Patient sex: M
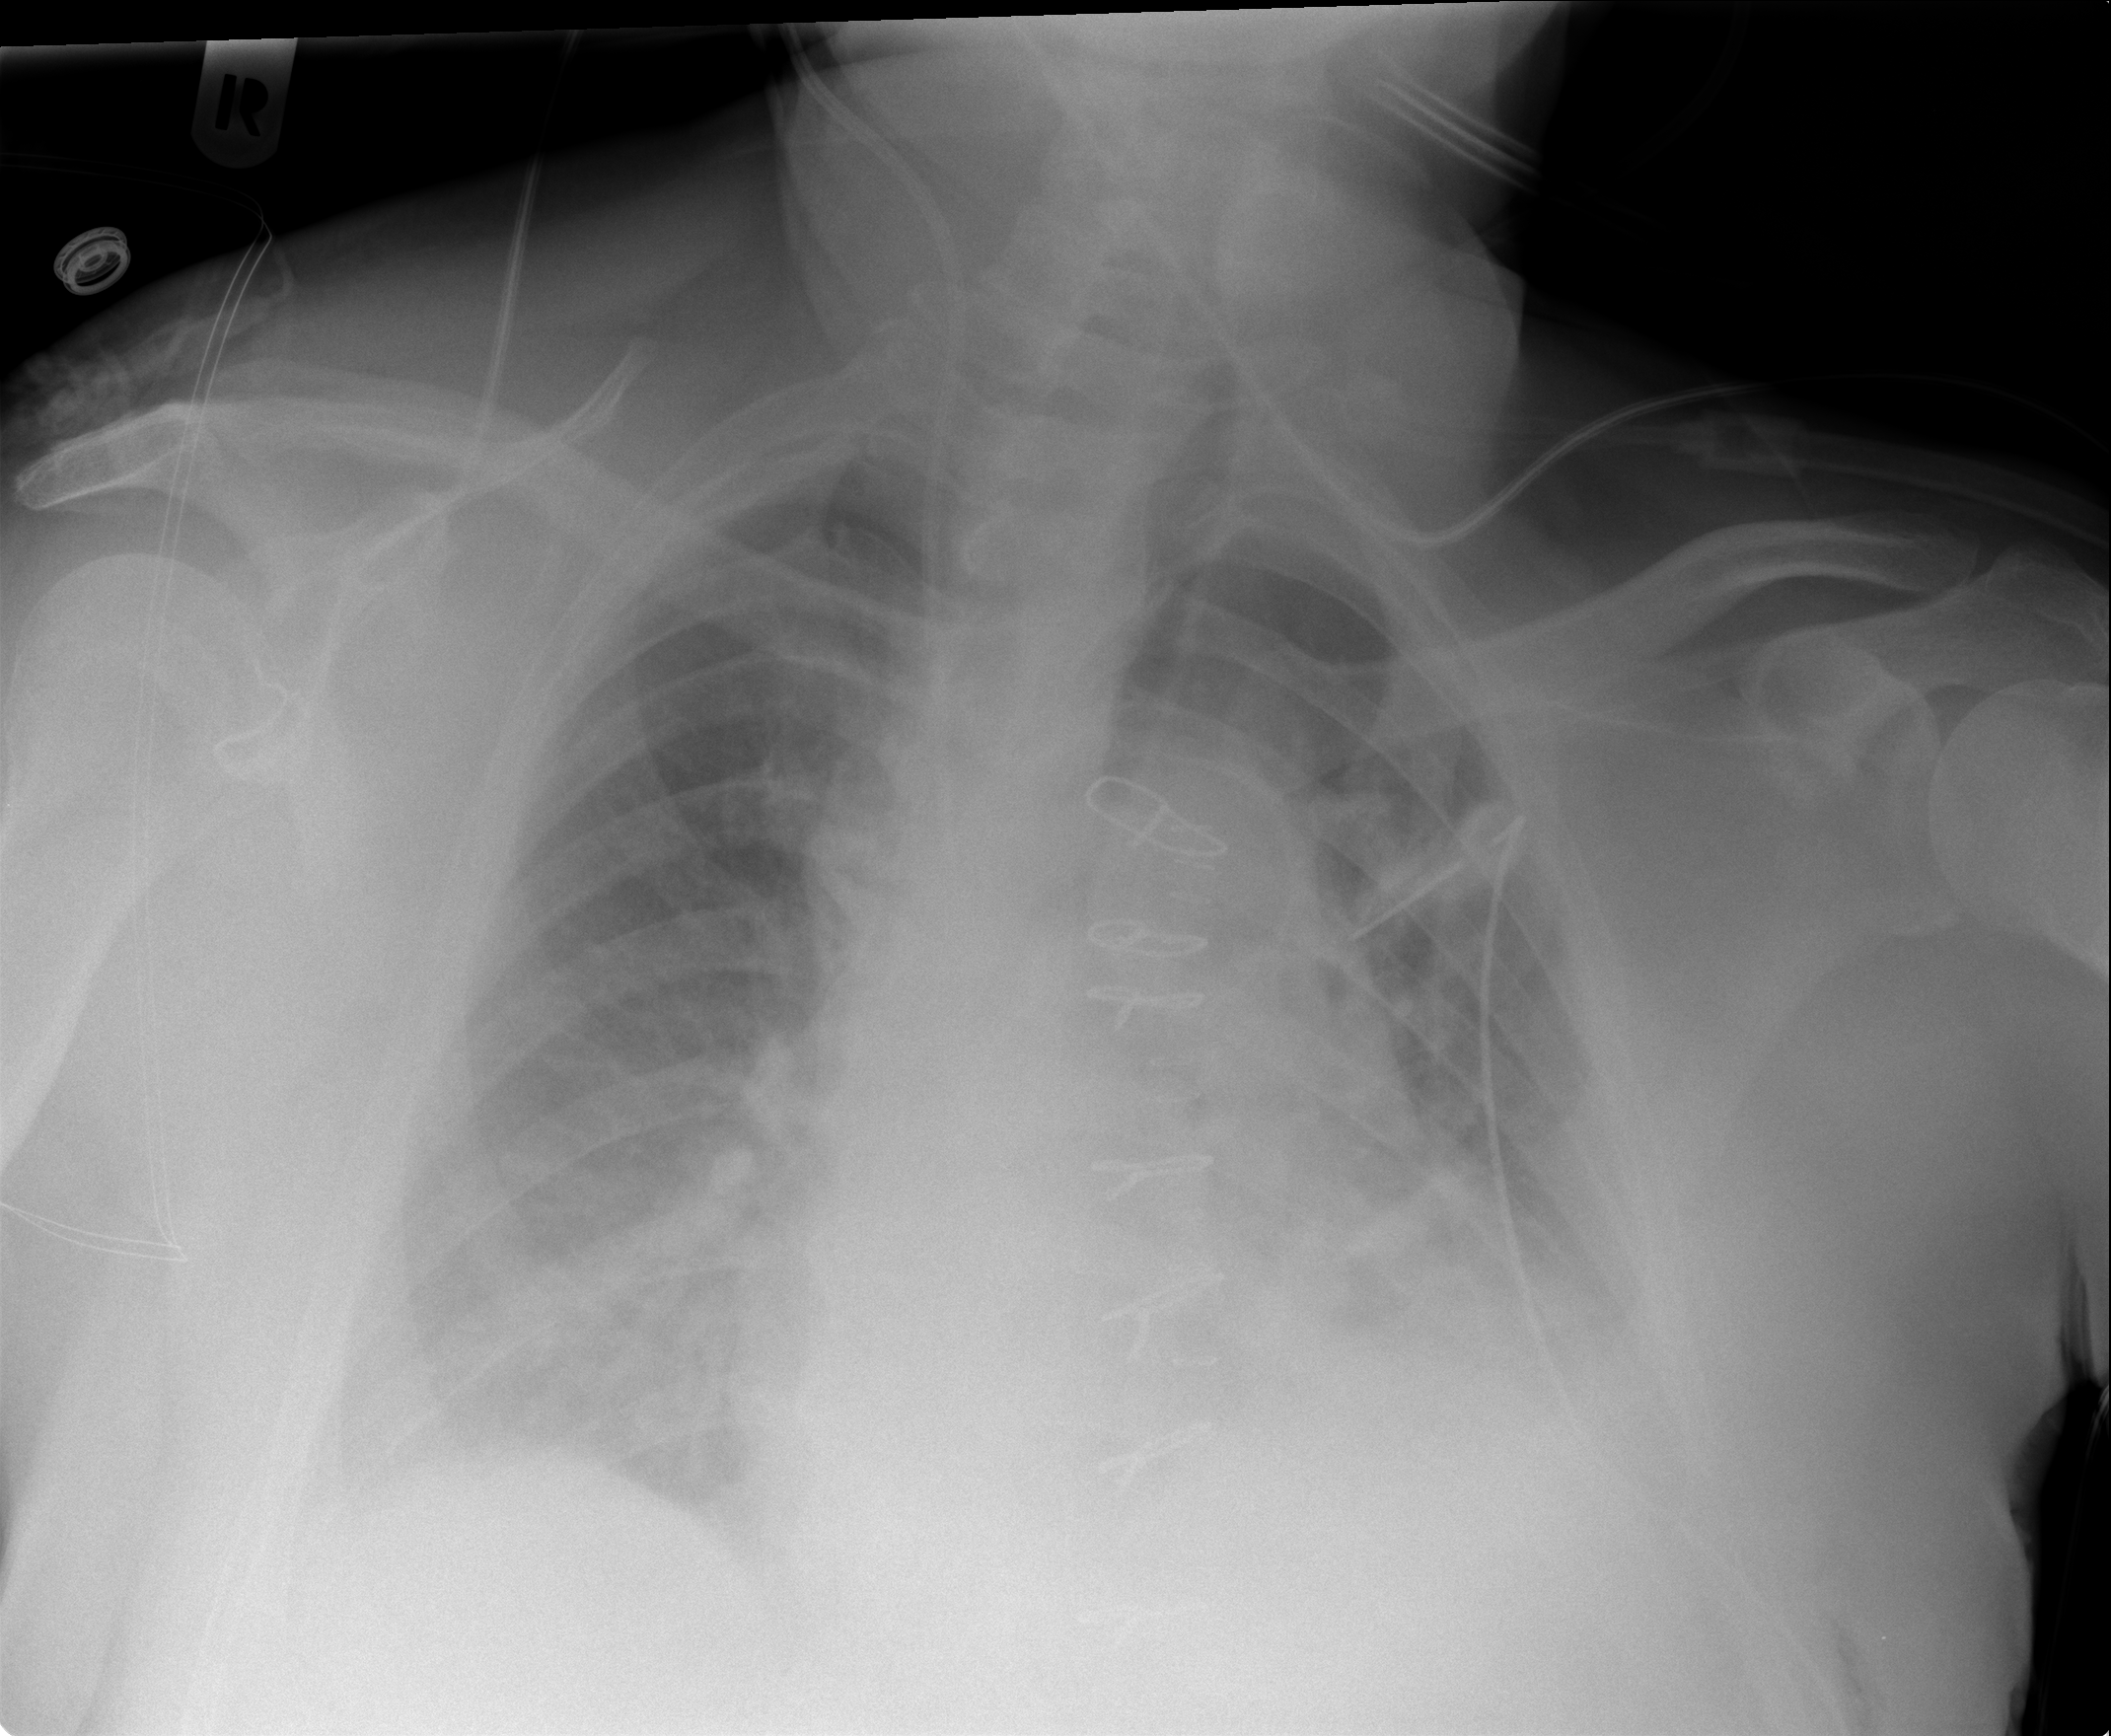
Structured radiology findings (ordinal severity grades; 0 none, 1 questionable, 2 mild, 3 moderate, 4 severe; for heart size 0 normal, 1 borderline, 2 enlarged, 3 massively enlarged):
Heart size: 2
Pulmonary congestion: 2
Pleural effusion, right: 3
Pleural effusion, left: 2
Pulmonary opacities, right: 2
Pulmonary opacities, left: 2
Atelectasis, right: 3
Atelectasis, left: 3